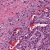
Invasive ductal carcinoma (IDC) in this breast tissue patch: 1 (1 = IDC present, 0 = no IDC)